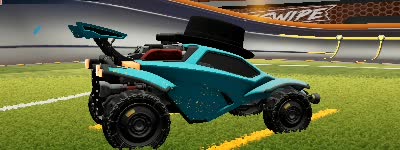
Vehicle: octane